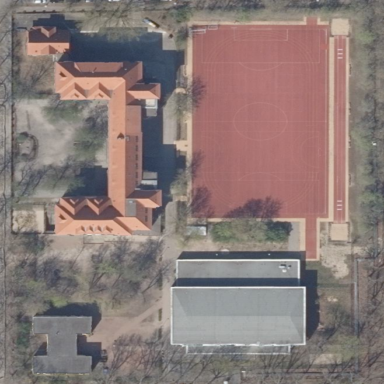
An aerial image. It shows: School.